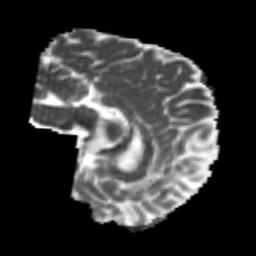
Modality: MD
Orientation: sagittal
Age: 23
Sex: male
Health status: healthy
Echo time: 0.074 s